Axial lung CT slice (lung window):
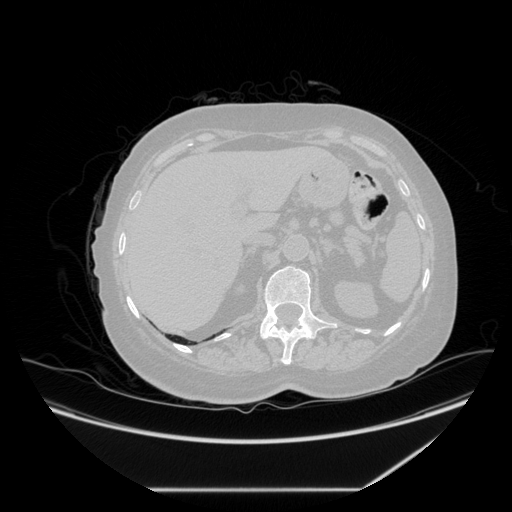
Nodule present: no